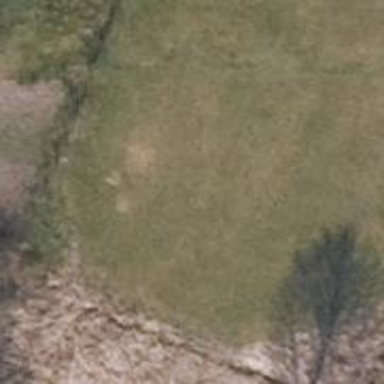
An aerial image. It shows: Area covered with grass.